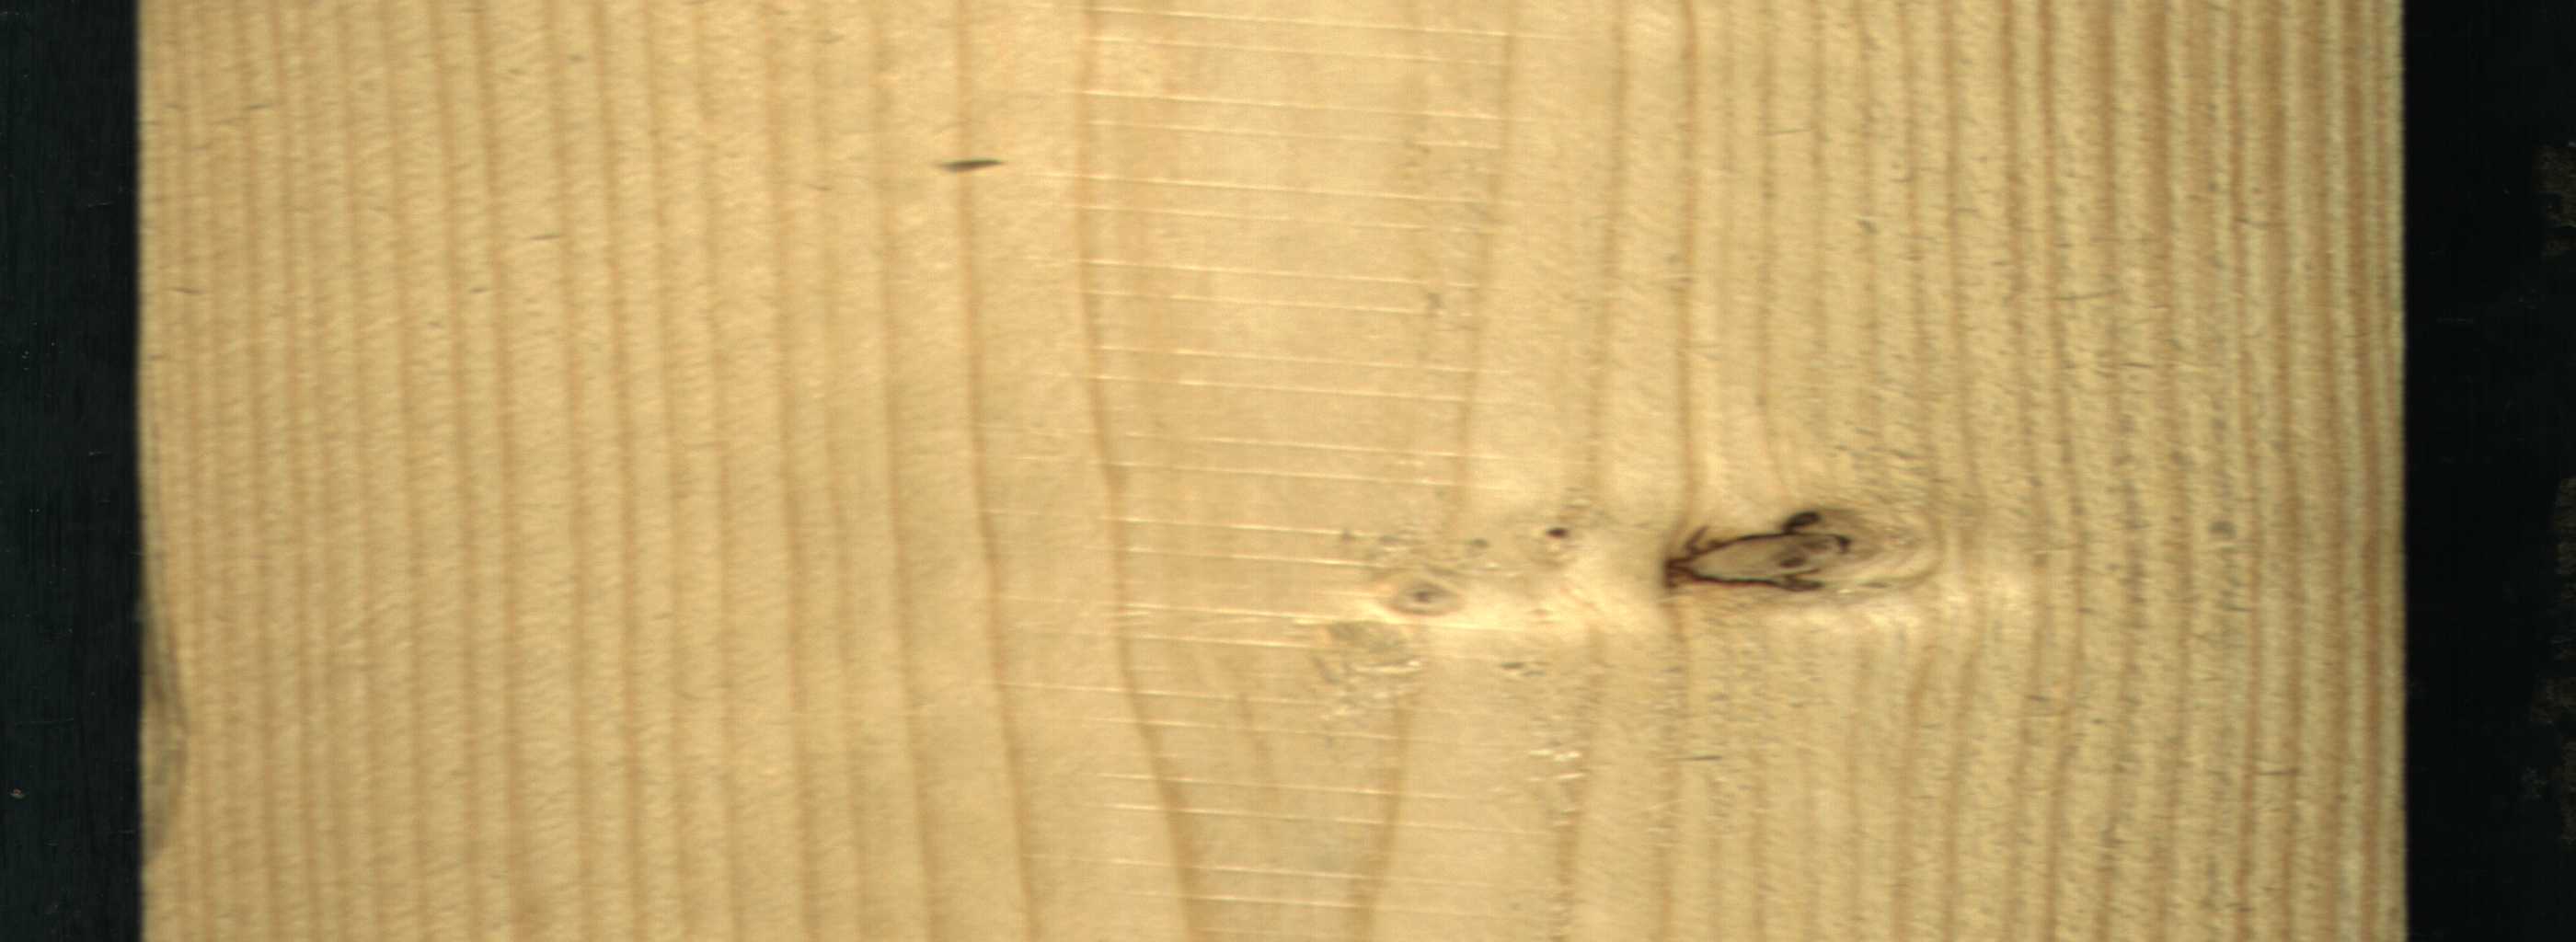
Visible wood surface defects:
Dead_Knot
Live_Knot